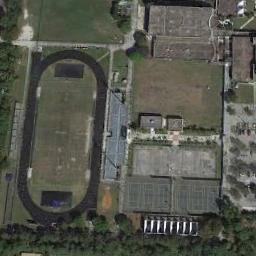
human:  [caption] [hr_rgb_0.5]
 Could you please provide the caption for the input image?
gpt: The ground track field is on a lawn and some other sports areas are next to the ground track field .

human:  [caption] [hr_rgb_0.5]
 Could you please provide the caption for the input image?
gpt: Many buildings are near the ground track field .

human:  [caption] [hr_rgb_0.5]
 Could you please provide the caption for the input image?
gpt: There is a trail around the track .

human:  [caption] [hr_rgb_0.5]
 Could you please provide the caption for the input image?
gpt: Track and field are built on bare lawns next to buildings and trees .

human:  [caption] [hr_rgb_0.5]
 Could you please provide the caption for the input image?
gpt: A ground track field with a black track beside some trees .